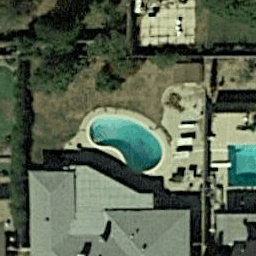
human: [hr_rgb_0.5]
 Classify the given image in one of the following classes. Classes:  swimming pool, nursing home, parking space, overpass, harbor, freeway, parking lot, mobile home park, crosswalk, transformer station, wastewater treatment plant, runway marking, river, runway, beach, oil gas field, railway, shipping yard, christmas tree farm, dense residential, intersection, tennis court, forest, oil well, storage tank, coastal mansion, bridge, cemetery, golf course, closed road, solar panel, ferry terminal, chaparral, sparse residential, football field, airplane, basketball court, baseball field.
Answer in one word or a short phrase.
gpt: swimming pool